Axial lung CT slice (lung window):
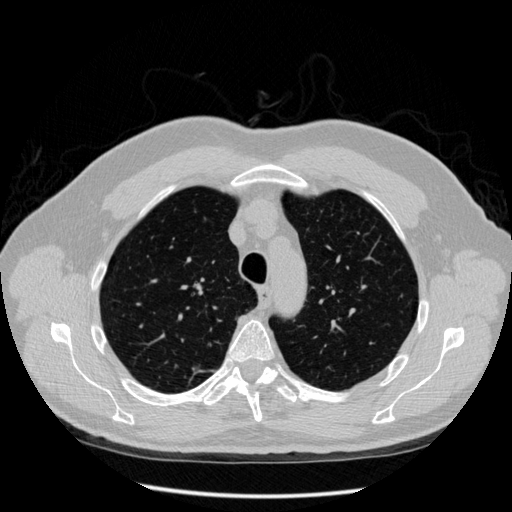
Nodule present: no